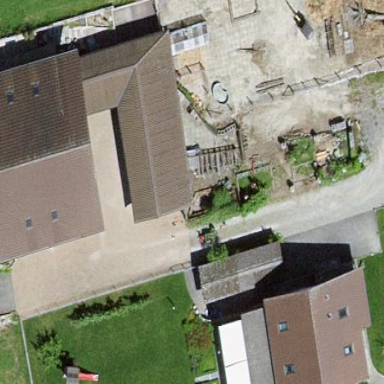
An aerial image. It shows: Farmyard area.